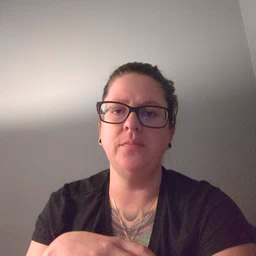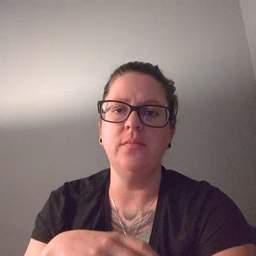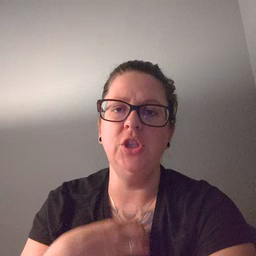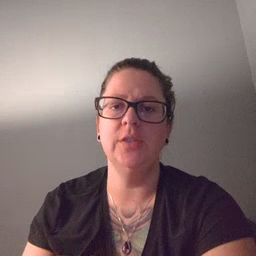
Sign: hungry